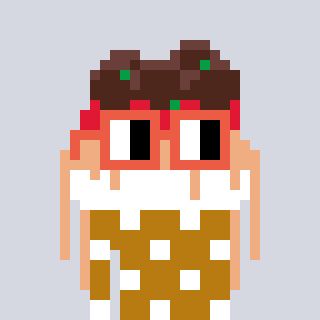
a pixel art character with square orange glasses, a spaghetti-shaped head and a gold-colored body on a cool background